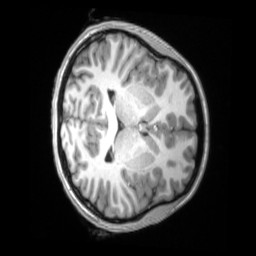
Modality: T1w
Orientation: axial
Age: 18
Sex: female
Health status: ill
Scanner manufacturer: siemens
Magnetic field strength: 3 T
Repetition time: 2.2 s
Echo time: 0.00157 s